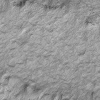
Atmospheric dust classification: not_dusty